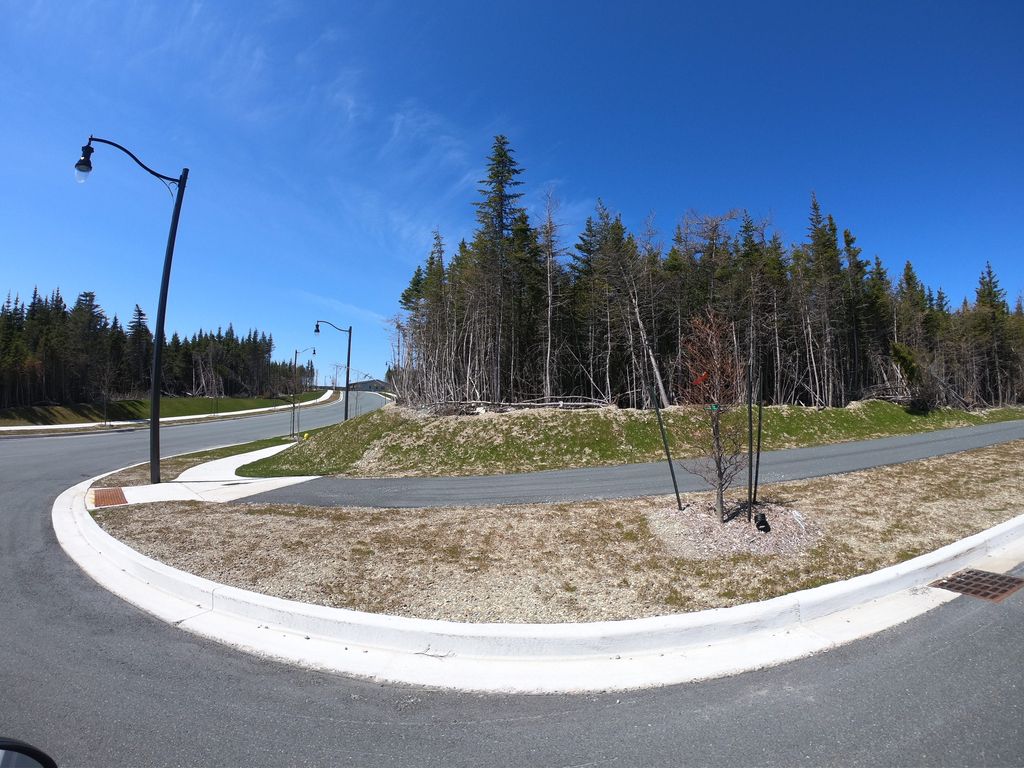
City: st_johns